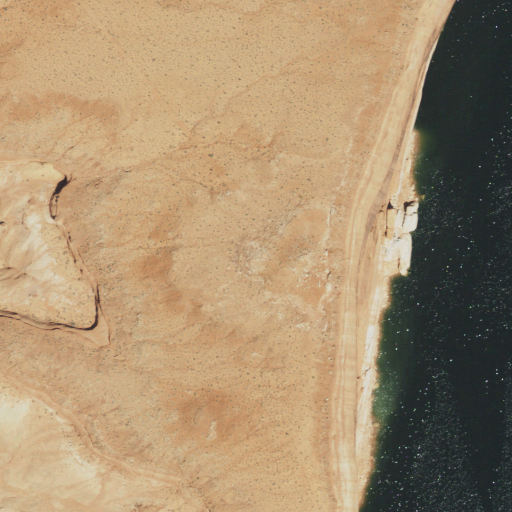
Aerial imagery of cliff(s) in Utah named Tapestry Wall containing barren land, shrub, and open water